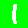
Digit: 1